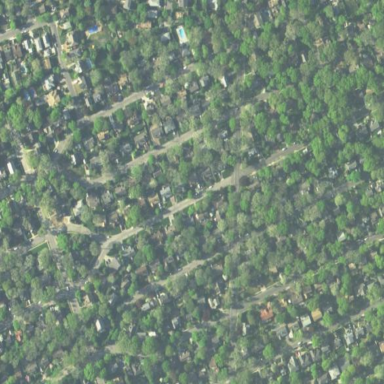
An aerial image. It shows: Single-family residential area.